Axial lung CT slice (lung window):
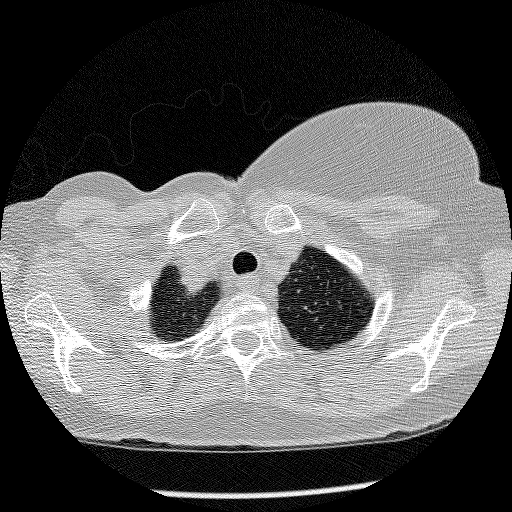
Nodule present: no